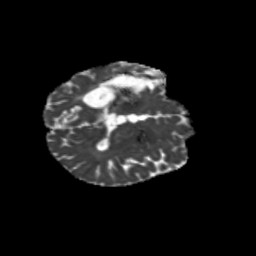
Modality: MD
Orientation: axial
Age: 53
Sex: male
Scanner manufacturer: siemens
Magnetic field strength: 3 T
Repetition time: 5.25 s
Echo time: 0.08 s